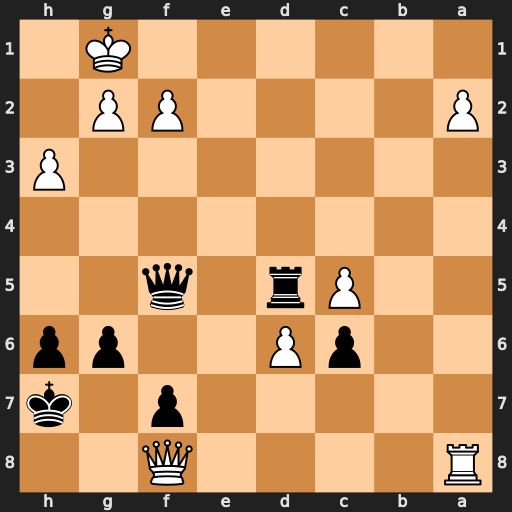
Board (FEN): R4Q2/5p1k/2pP2pp/2Pr1q2/8/7P/P4PP1/6K1
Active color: b
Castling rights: -
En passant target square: -
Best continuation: Rd1+ Kh2 Qf4+ g3 Qxf2#